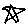
Label: star